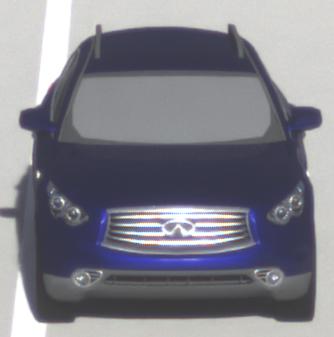
Make: Infiniti
Model: FX 37
Detailed model: FX (S51)
Model produced from: 2012/07
Model produced until: 2013/10
Doors: 5
Color: blue
Road condition: dry road
Daytime: morning or afternoon
Contrast: high contrast